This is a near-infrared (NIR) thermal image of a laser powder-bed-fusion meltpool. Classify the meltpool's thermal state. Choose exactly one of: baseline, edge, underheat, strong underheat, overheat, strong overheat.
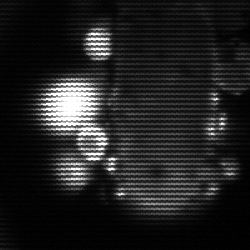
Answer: strong underheat